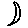
Label: moon